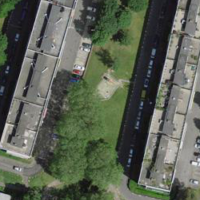
EUNIS habitat code: 55
Species observed at this site:
Halictus scabiosae
Trifolium repens